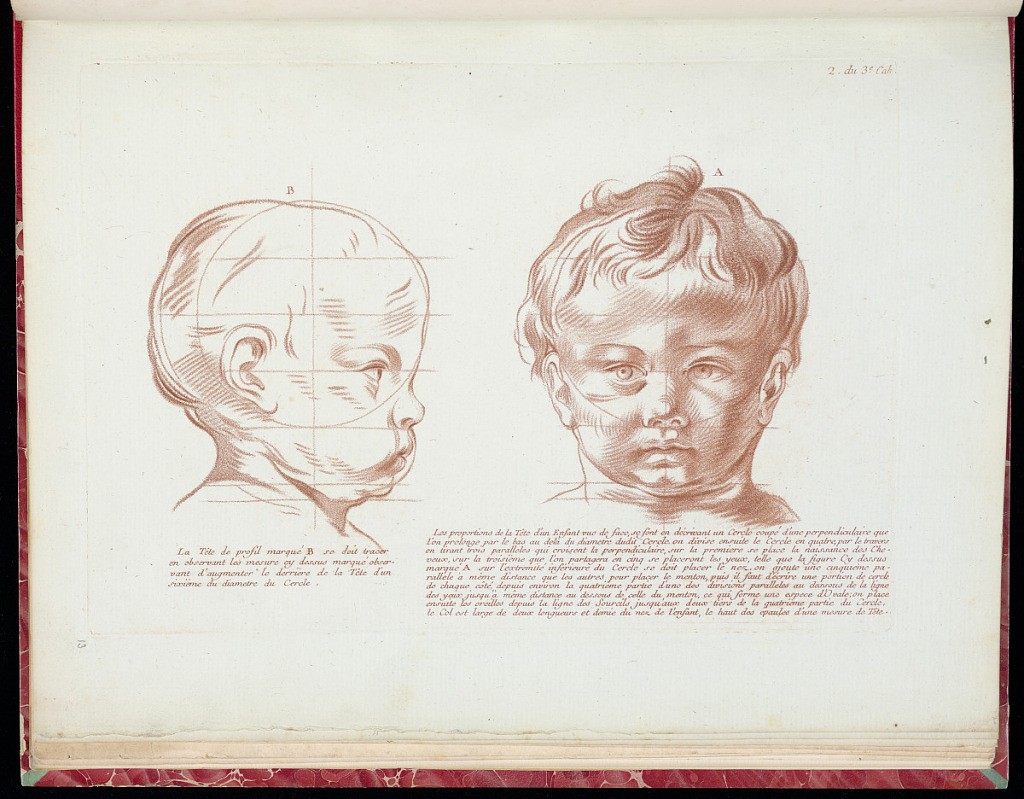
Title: Studies of a Child's Head
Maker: Pierre Thomas Le Clerc, French, ca. 1740 - ca. 1796
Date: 1773
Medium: Crayon-manner with red ink on laid paper
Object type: Print
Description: Studies of a child's head from the front and profile, with accompanying explanatory text, from a series of figure studies for the education of artists and amateurs, printed in red ink in the crayon manner. The plate is numbered.